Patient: sex M, age 60
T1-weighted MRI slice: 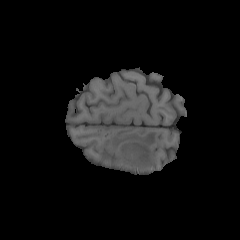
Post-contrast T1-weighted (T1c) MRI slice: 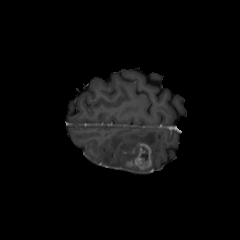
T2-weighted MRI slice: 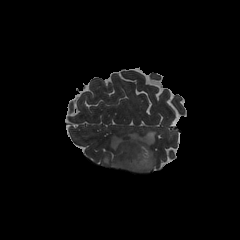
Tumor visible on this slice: yes
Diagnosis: Glioblastoma, IDH-wildtype
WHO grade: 4